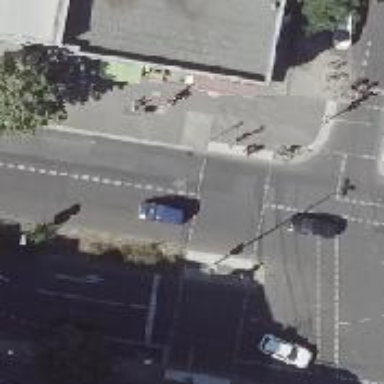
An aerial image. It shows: Crossing with traffic signals.